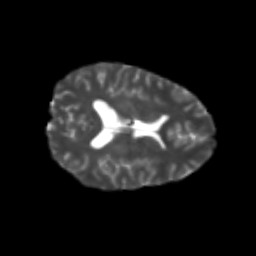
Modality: T2w
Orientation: axial
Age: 23
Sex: female
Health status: healthy
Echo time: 0.074 s